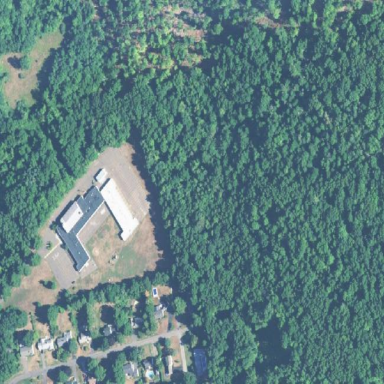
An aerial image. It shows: School located in conservation area.